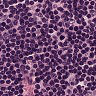
Metastatic tissue present: no